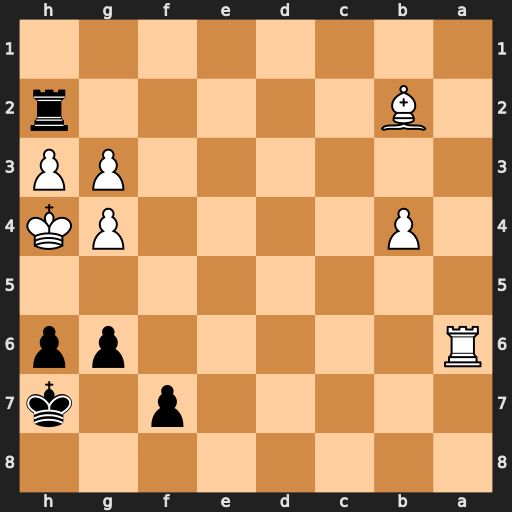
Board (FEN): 8/5p1k/R5pp/8/1P4PK/6PP/1B5r/8
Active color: b
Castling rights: -
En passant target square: -
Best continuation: g5+ Kh5 Rxh3#